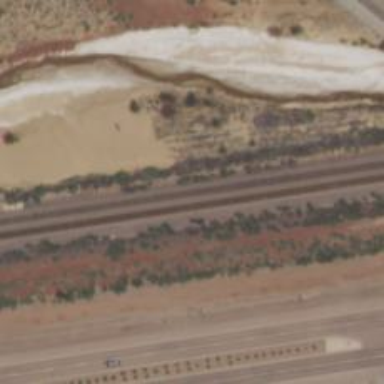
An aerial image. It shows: Railway track.